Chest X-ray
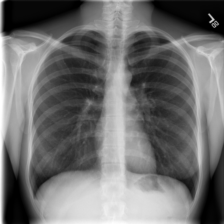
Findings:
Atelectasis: negative
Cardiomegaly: negative
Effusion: negative
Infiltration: negative
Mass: negative
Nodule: negative
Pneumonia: negative
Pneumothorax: negative
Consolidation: negative
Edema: negative
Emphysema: negative
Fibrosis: negative
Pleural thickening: negative
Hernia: negative